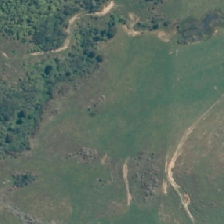
Land cover: low_producing_grassland